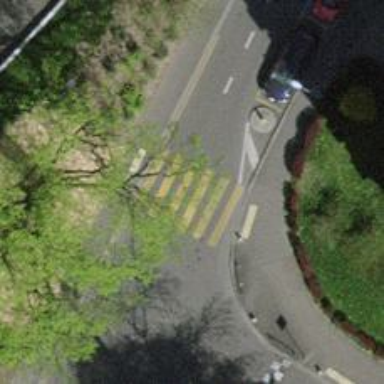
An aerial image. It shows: Marked zebra crossing on the road.